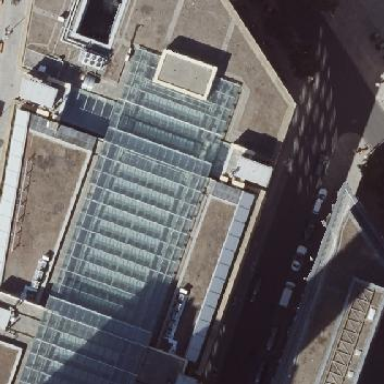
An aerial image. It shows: The roof of the building is flat and made of glass.